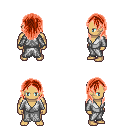
a pixel art fantasy rpg character, male body template, human, tanned skin, white robe, metal pants, red long hairstyle, four views (front, back, left, right), 2x2 character sprite sheet, small pixel art, hard edges, no anti-aliasing